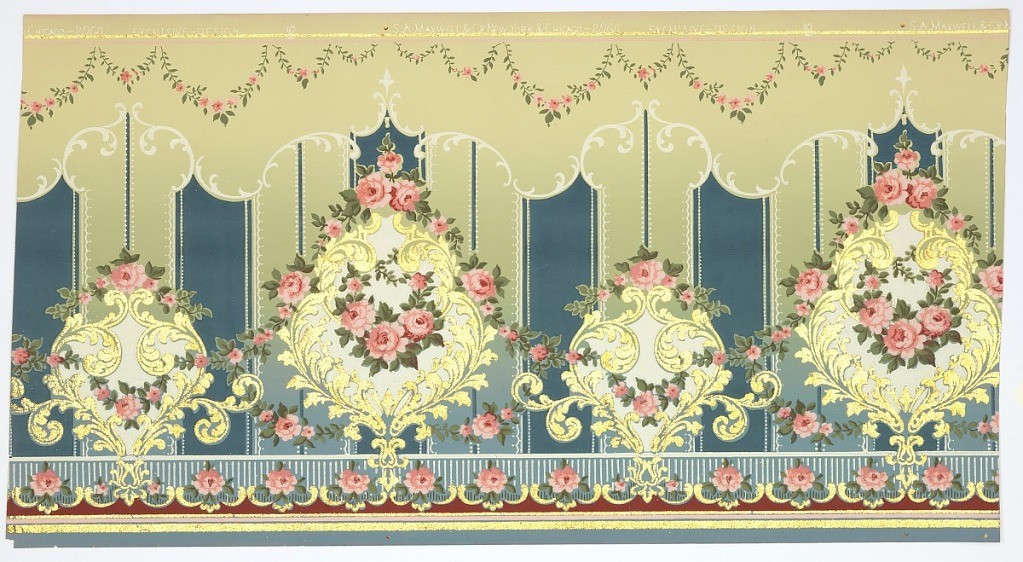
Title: Frieze
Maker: Maxwell & Co., S.A., Chicago, Illinois, USA
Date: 1905–1915
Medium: Machine-printed paper, applied mica flakes
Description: Flitter frieze. Alternating large and medium sized foliate medallions connected by and inset with pink rose floral vines. Top has thin pink and gold mica flake lines with hanging floral vines. Bottom has gold mica flake and pink stripes with a floral scalloping motif. Background has vertical thin stripes and thick bands decorated with beading and scrolls Ground shades from blue to light green (bottom to top). Printed in pinks, blues, greens, white, dark red and gold mica flakes. Printed in top selvedge: "S.A. Maxwell & Son Co New York & Chicago - 2960" "Exclusive-Design" "15"